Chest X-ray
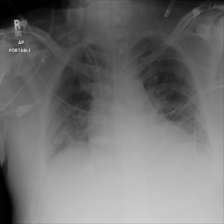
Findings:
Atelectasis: positive
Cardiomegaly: negative
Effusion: negative
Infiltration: negative
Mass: negative
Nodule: negative
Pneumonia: negative
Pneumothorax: negative
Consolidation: negative
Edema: negative
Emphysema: negative
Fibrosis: negative
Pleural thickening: negative
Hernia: negative